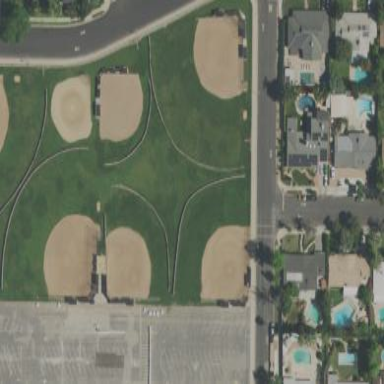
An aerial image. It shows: Softball pitch for leisure land activities.